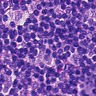
Metastatic tissue present: no